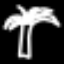
Label: palm tree